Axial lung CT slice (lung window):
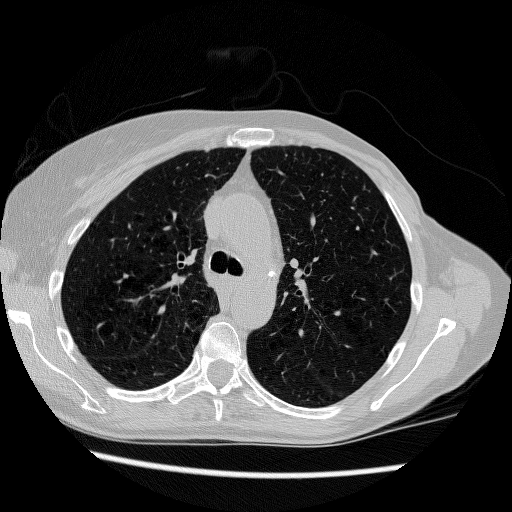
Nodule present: no